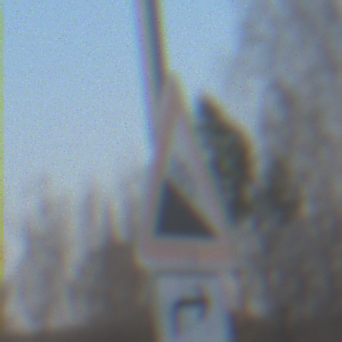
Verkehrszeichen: Gefaelle10
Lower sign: RichtungsangabeDurchPfeile5
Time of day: SunriseSunset
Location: Outdoor (Suburban)
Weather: PartlyCloudy
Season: Winter
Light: Natural